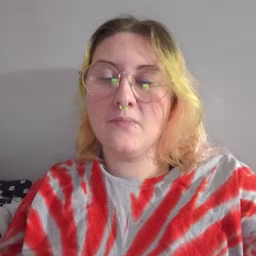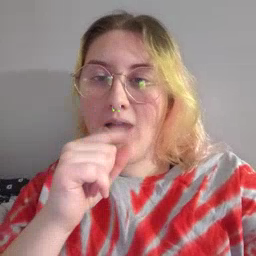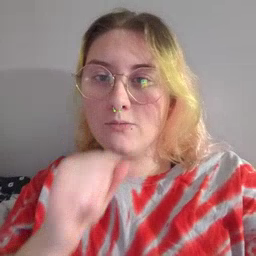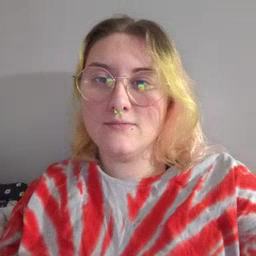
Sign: mouse